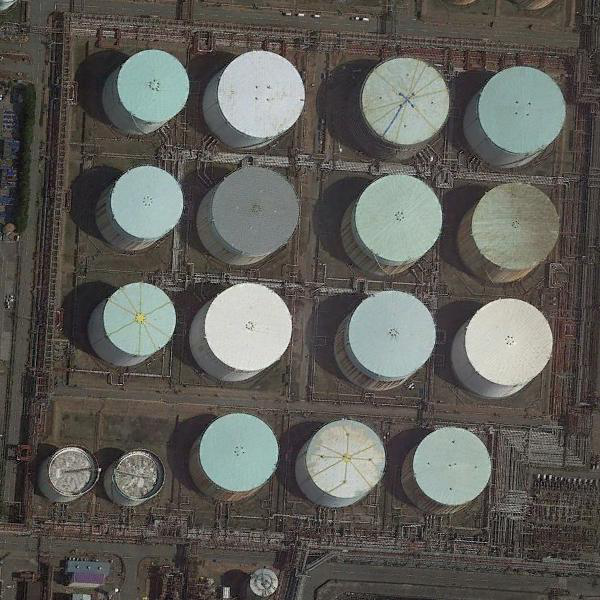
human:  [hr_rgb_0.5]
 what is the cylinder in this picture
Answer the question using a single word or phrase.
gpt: storage tank